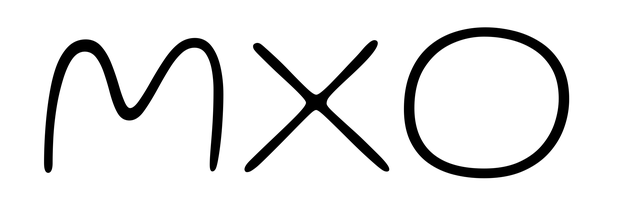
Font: Gluten_Thin